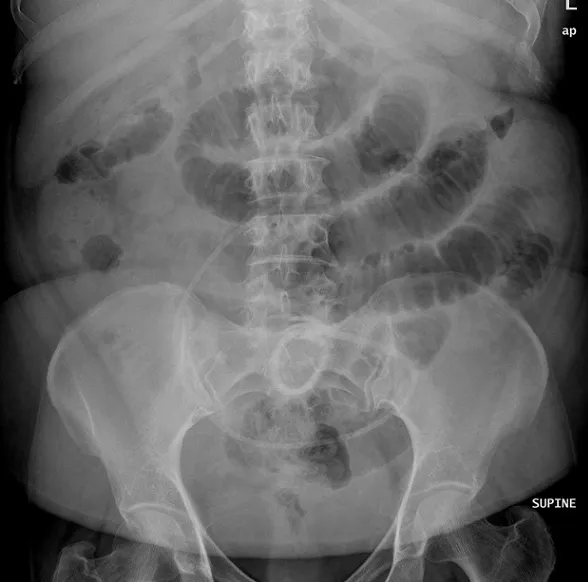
Supine abdomen X-Ray showed small bowel dilatation and ectopic lower abdominal position of gastric band.
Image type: radiology (x_ray)